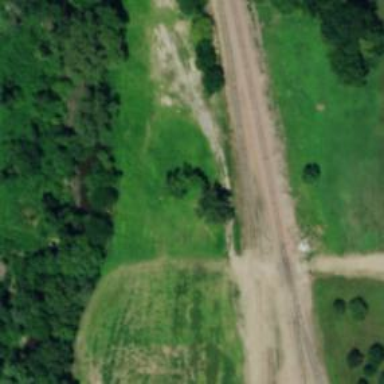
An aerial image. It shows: Railway track.